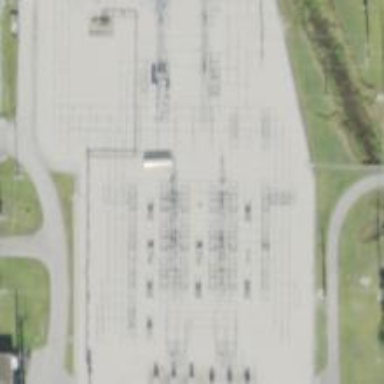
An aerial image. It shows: Switch used for power control.